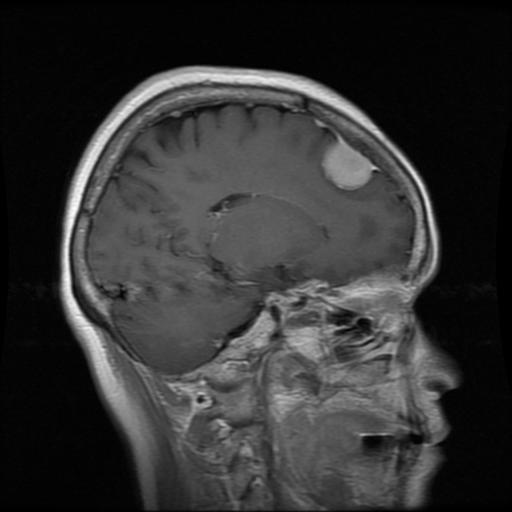
Label: meningioma